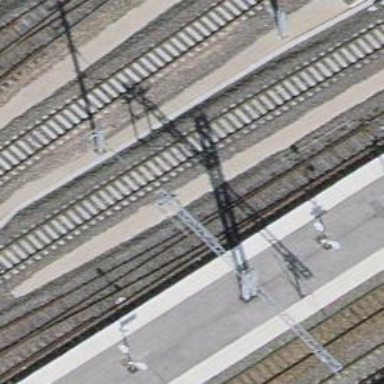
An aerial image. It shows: Railway track with contact line for electrification.